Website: apple
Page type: payment
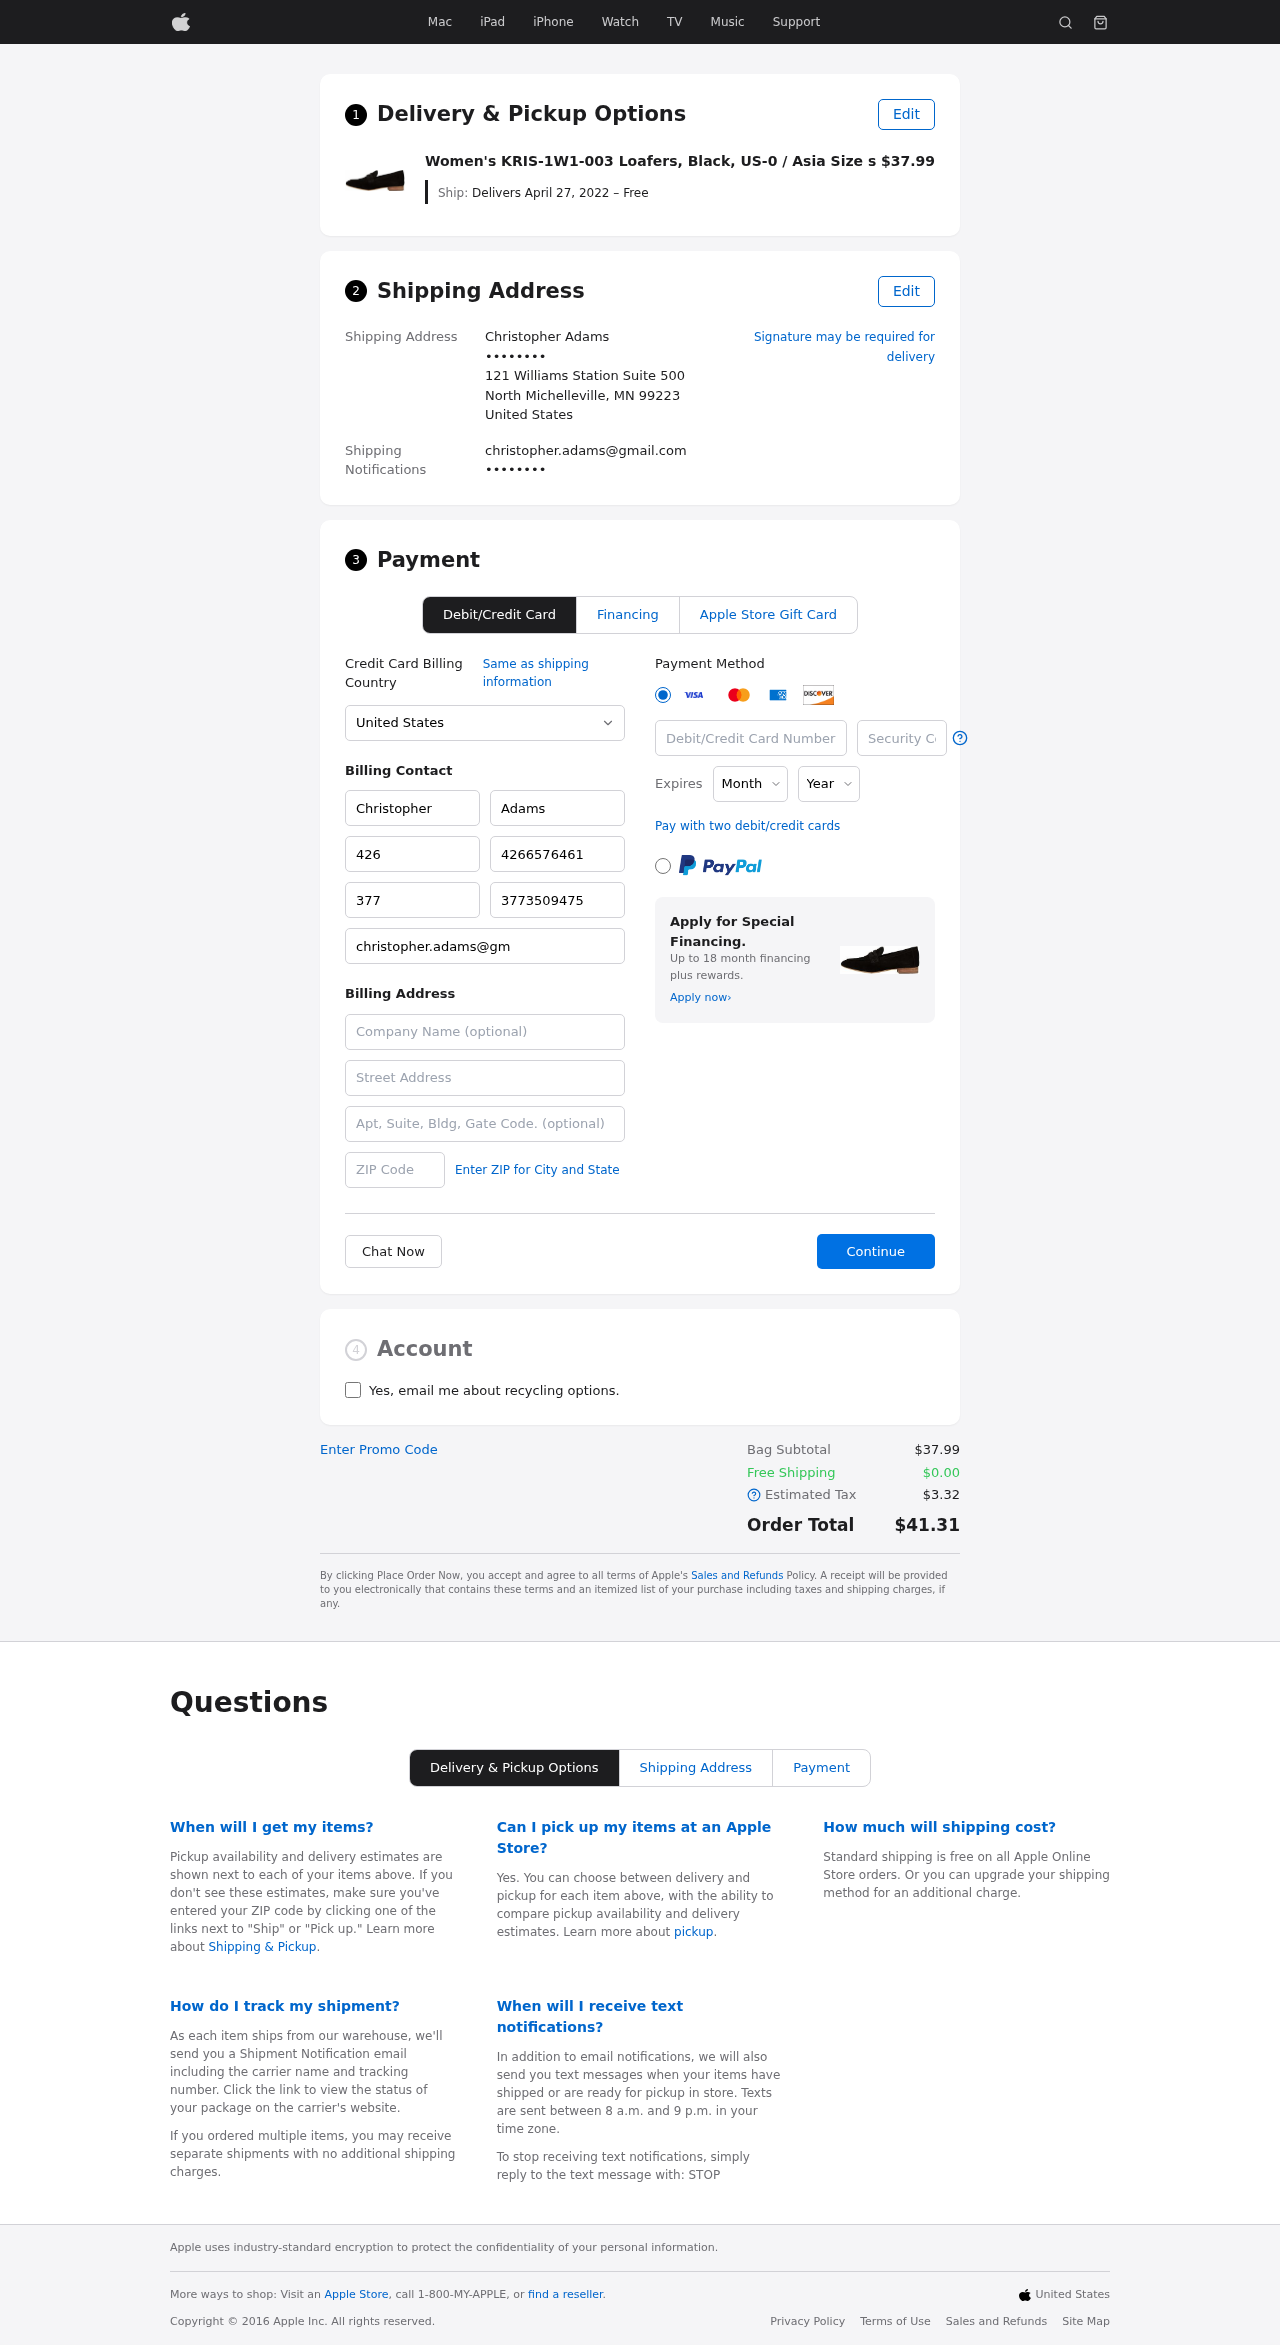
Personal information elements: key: PII_CARD_CVV
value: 015
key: PII_CARD_EXPIRY_MONTH
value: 10
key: PII_CARD_EXPIRY_YEAR
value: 29
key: PII_CARD_NUMBER
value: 4144 0937 4559 9385
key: PII_CITY_STATE_ZIP
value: North Michelleville, MN 99223
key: PII_COMPANY
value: Arnold-Young
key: PII_COUNTRY
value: United States
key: PII_EMAIL
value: christopher.adams@gmail.com
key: PII_EMAIL2
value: christopher.adams@gmail.com
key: PII_FIRSTNAME
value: Christopher
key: PII_FULLNAME
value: Christopher Adams
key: PII_LASTNAME
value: Adams
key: PII_PHONE3
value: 4266576461
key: PII_PHONE_ALT
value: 3773509475
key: PII_PHONE_ALT_AREA
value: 377
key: PII_PHONE_AREA
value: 426
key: PII_POSTCODE2
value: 40151
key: PII_SECURITY_CODE
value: BC89
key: PII_STREET
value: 121 Williams Station Suite 500
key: PII_STREET2
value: Suite 429
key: PII_PHONE
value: ••••••••
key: PII_PHONE2
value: ••••••••
Product elements: key: PRODUCT1_NAME
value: Women's KRIS-1W1-003 Loafers, Black, US-0 / Asia Size s
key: PRODUCT1_PRICE
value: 37.99
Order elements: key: ORDER_DELIVERY_DATE
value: Delivers April 27, 2022 – Free
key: ORDER_SUBTOTAL
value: $37.99
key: ORDER_SHIPPING_COST
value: $0.00
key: ORDER_TAX
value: $3.32
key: ORDER_TOTAL
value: $41.31